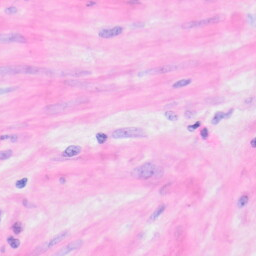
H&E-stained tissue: Kidney